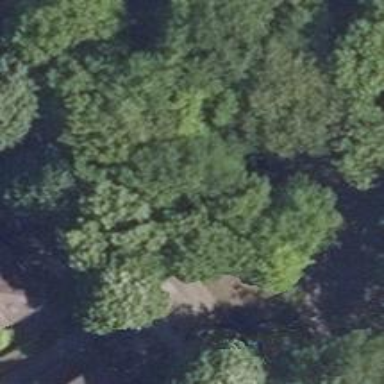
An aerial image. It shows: Single tag "natural: tree."